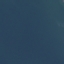
Land use / land cover: SeaLake